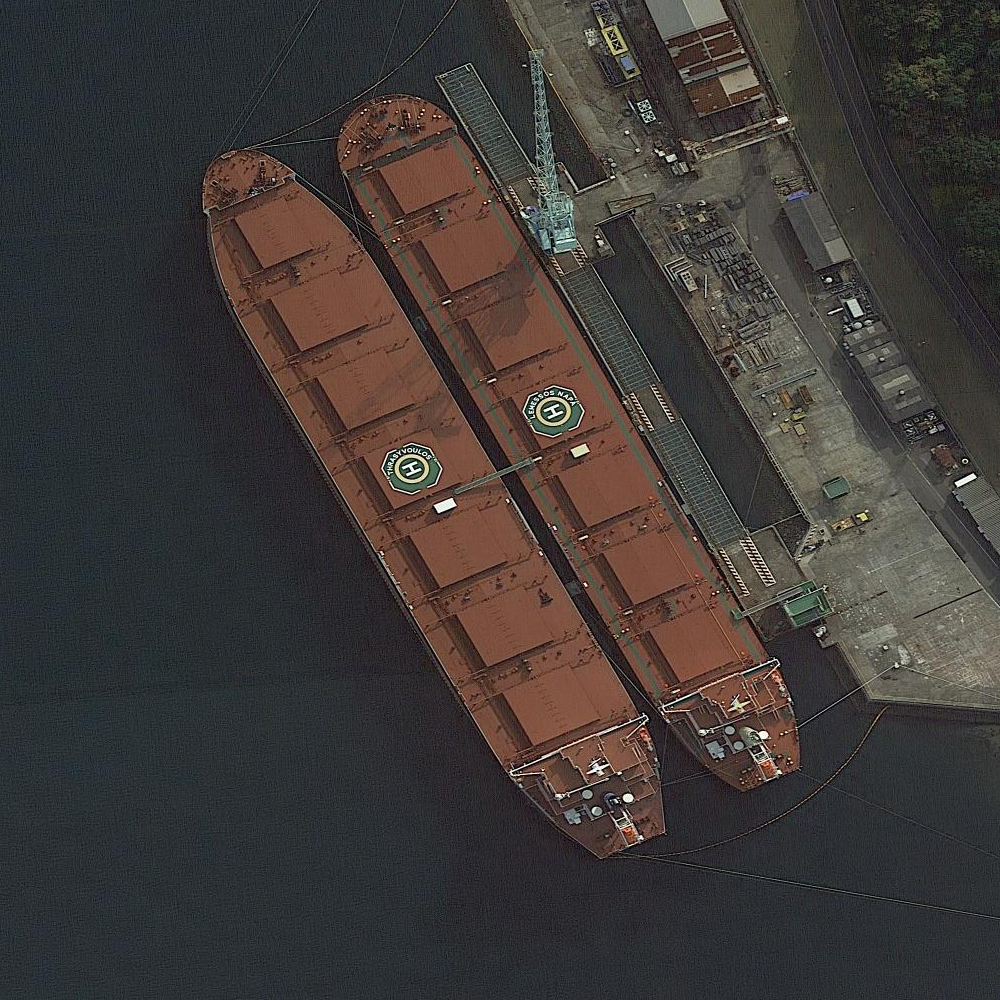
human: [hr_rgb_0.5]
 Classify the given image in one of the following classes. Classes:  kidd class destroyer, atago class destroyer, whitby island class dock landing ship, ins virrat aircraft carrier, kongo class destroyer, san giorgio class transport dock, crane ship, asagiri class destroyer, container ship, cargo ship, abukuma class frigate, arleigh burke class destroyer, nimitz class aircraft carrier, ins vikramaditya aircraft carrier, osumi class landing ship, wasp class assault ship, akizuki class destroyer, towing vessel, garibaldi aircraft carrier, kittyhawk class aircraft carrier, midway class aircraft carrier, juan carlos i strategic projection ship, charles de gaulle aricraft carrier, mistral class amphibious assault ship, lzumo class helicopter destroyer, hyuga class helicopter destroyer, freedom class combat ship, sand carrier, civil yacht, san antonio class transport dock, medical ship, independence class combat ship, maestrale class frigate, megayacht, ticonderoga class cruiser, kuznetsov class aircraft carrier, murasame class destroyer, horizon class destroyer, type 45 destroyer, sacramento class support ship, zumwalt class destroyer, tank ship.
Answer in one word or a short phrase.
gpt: Cargo ship